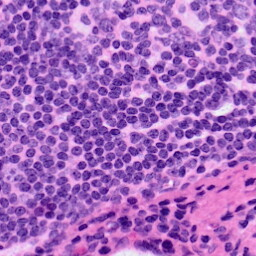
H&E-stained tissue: LymphNode